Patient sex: M
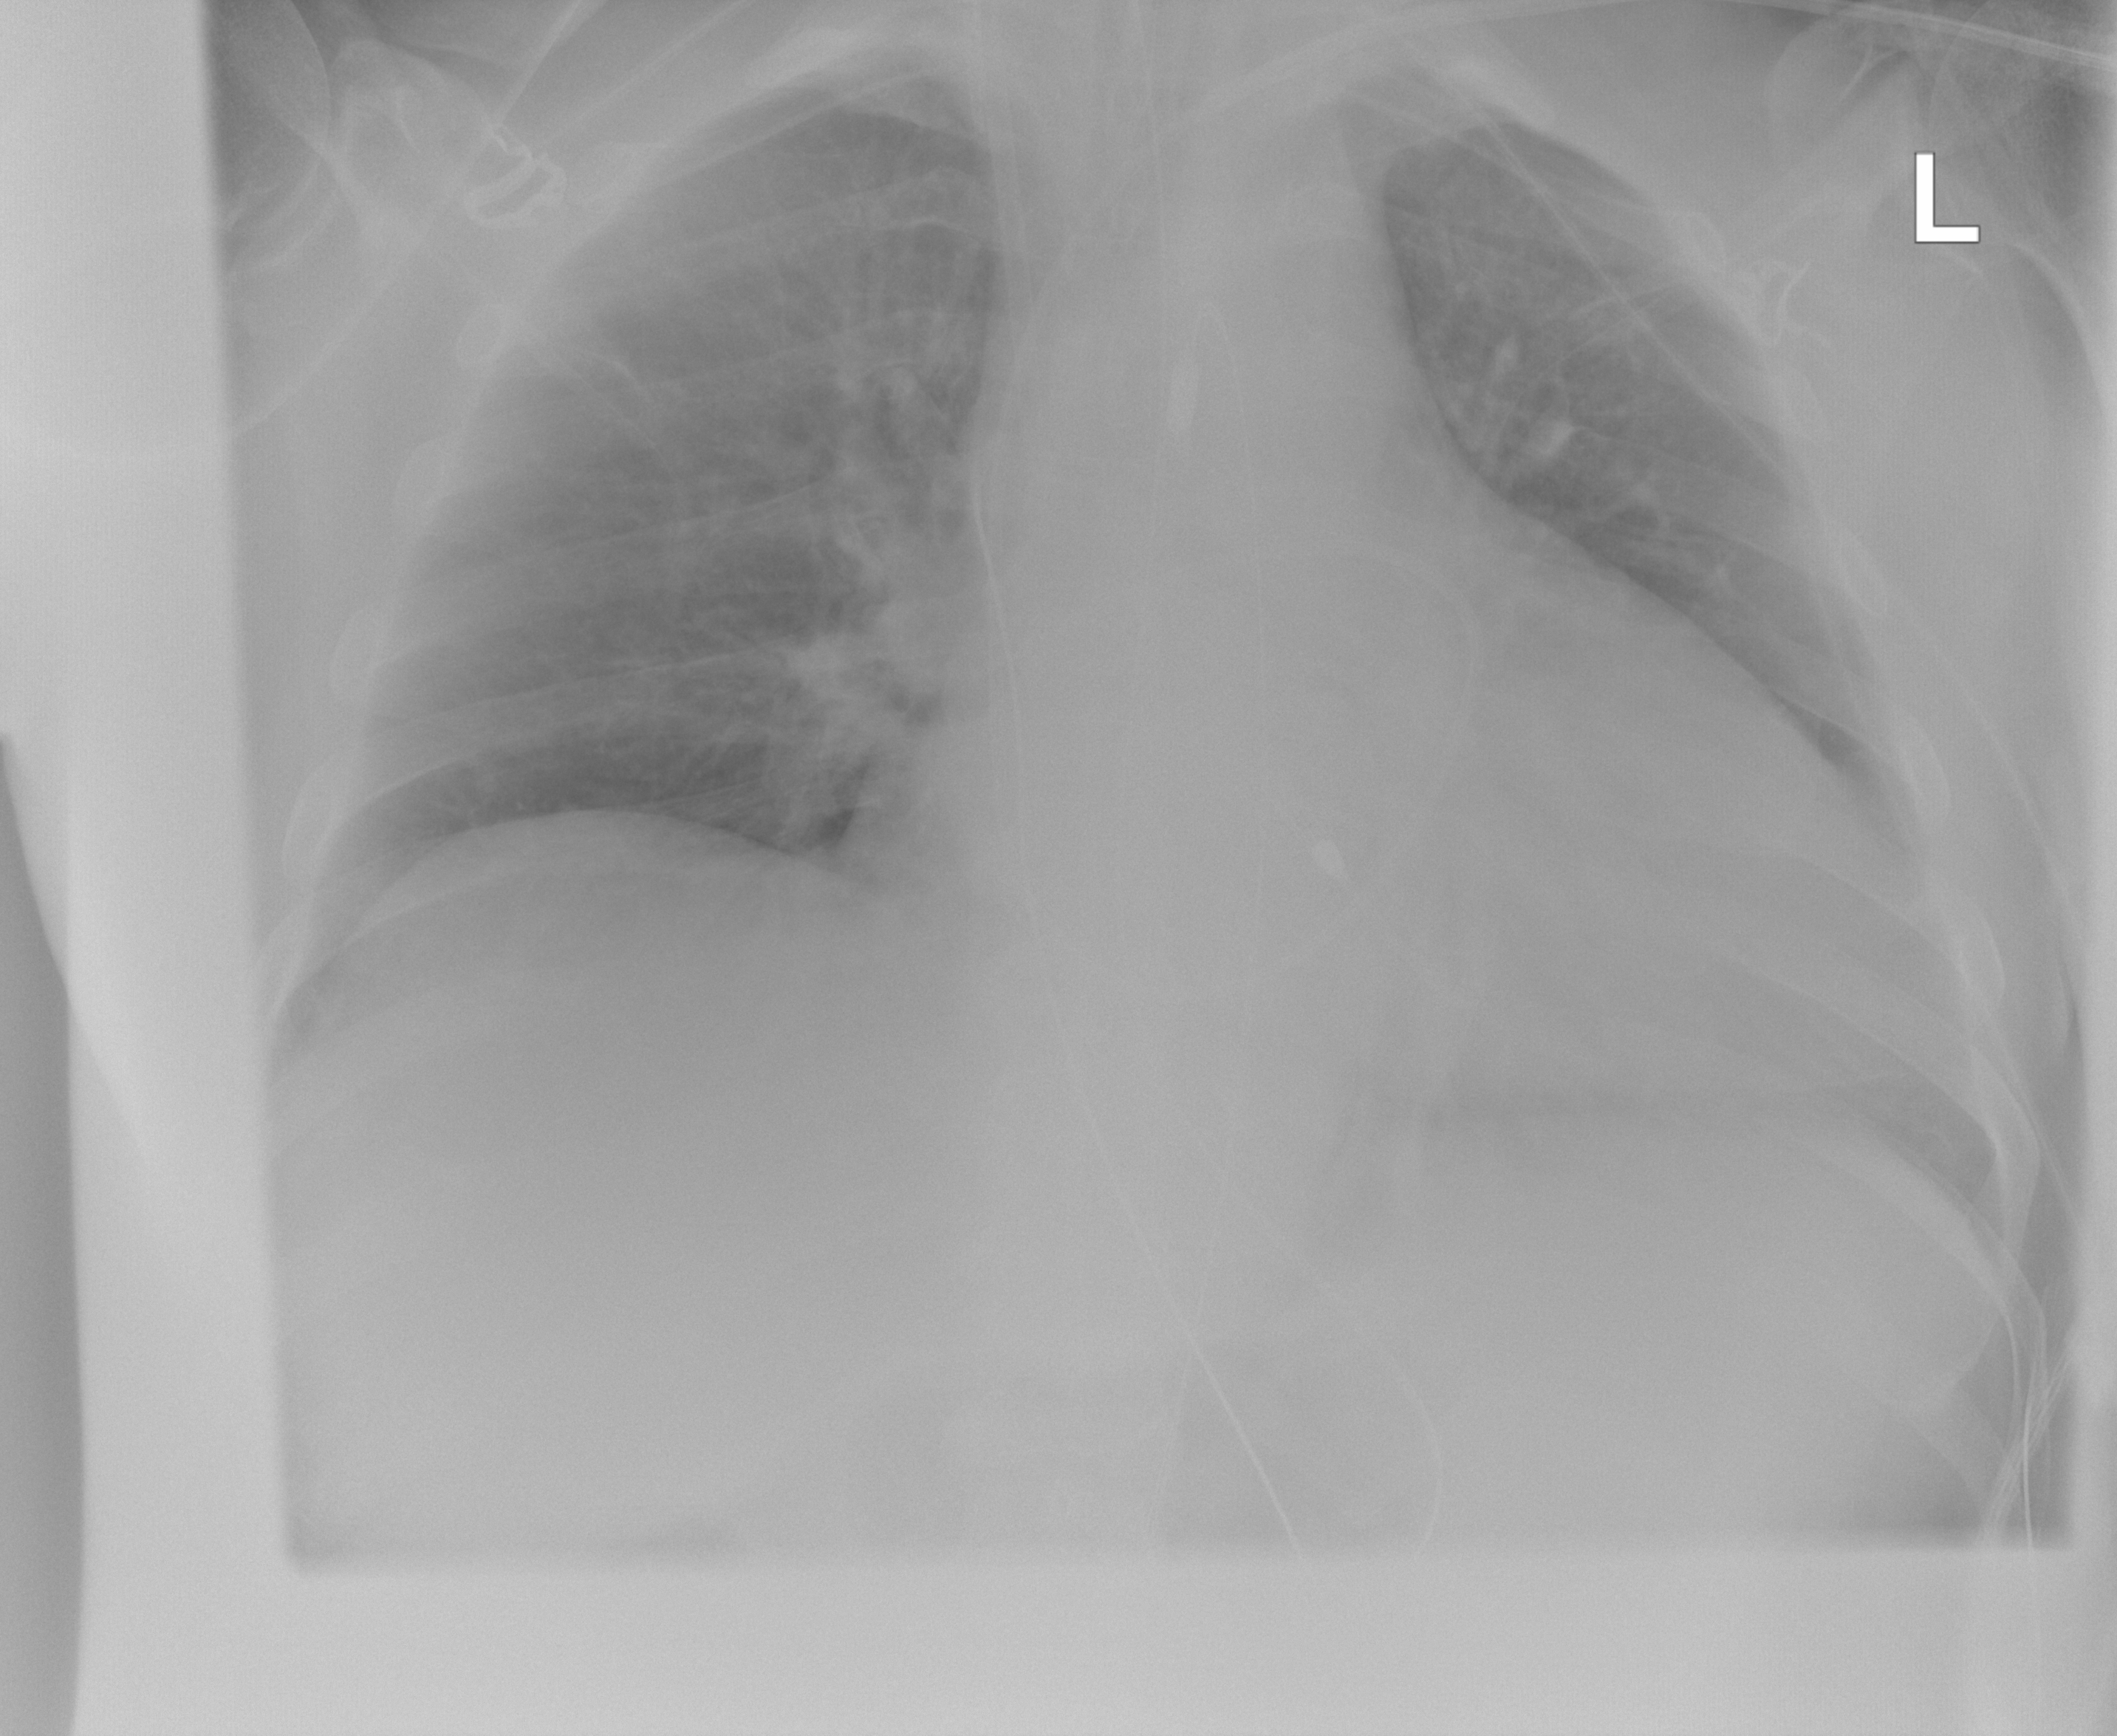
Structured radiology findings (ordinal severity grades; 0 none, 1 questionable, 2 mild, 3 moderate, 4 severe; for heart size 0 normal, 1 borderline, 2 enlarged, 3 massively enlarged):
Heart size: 2
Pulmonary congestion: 2
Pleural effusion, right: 0
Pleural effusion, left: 0
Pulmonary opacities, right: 0
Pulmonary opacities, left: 0
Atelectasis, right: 0
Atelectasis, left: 0